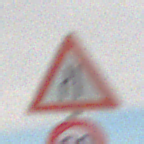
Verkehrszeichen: EinseitigVerengteFahrbahnLinks
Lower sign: Geschwindigkeit90
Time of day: MorningAfternoon
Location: Outdoor (Nature)
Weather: Overcast
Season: Winter
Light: Natural